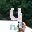
Label: 4